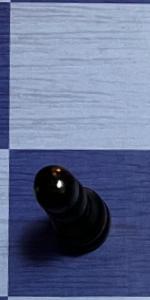
Label: Pawn_Black